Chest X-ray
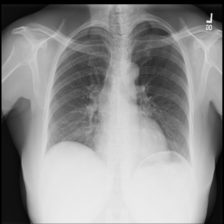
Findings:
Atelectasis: negative
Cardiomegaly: negative
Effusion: negative
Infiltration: negative
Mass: negative
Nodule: negative
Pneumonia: negative
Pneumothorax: negative
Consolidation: negative
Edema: negative
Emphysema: negative
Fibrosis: negative
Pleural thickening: negative
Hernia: negative